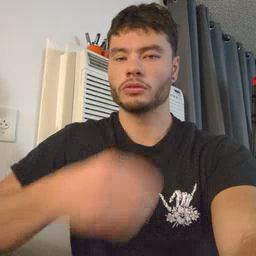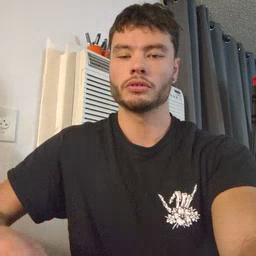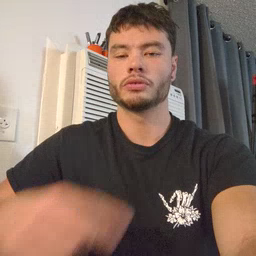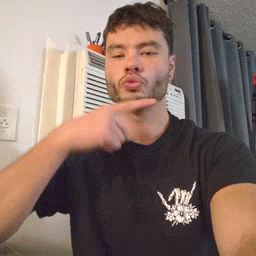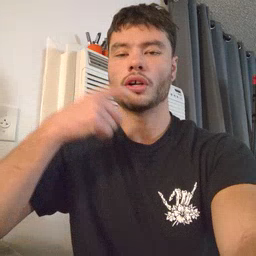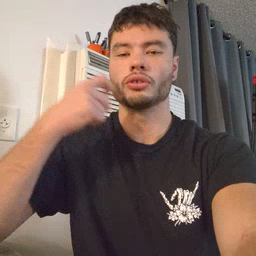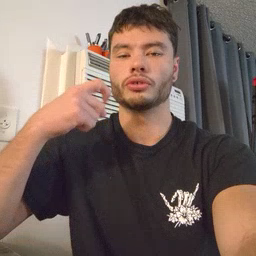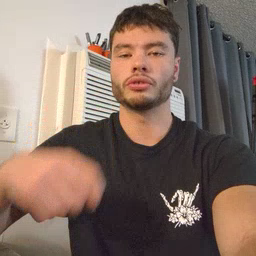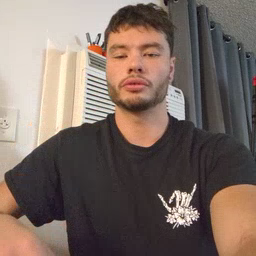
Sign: dryer